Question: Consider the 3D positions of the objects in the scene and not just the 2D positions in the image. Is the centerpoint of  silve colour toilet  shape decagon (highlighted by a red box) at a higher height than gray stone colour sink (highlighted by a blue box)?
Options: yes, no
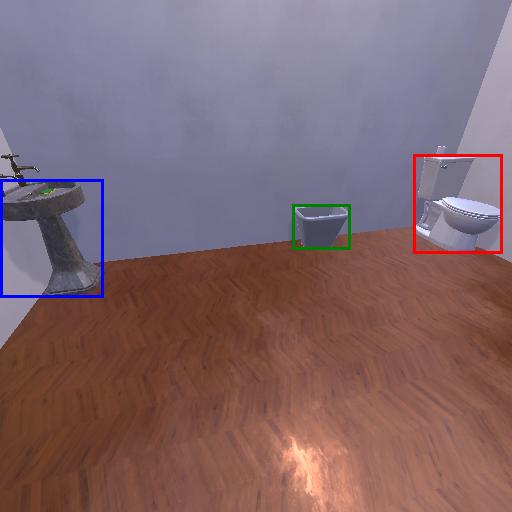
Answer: yes